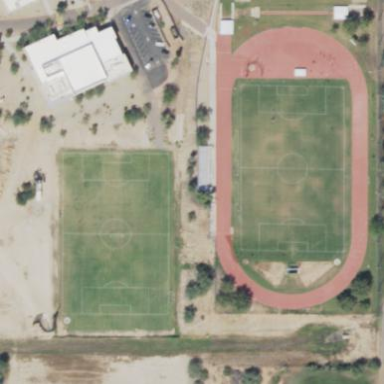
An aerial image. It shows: Multi-sport pitch for leisure activities.